高一 · 度量几何学
与同一个平面 $\alpha$ 都相交的两条直线的位置关系是( )
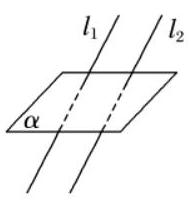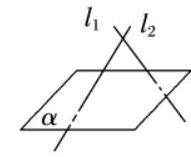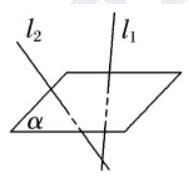
平行
B. 相交
C. 异面
D. 以上都有可能
答案: D
解析: 直线 $l_{1}, l_{2}$ 和平面 $\alpha$, 有如下情况:

平行

相交

异面

故选 D.